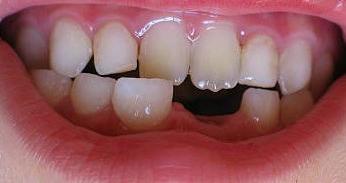
Condition: hypodontia